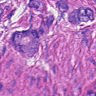
Metastatic tissue present: yes